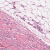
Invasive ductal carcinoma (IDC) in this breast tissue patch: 1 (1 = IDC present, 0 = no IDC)